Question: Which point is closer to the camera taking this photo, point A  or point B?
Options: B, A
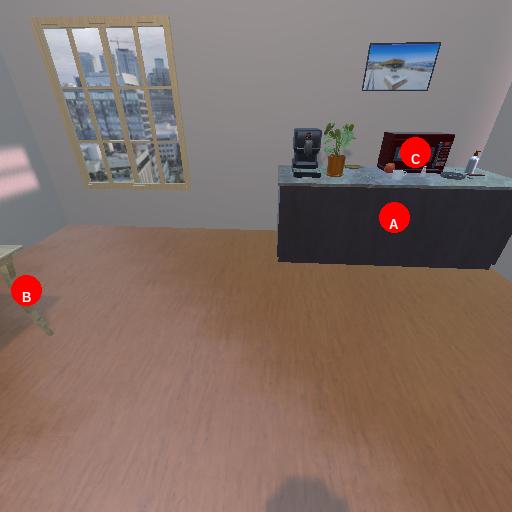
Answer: B